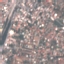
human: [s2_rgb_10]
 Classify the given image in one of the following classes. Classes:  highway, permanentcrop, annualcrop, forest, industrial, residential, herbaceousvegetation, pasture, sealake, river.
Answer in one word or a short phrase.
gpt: Residential